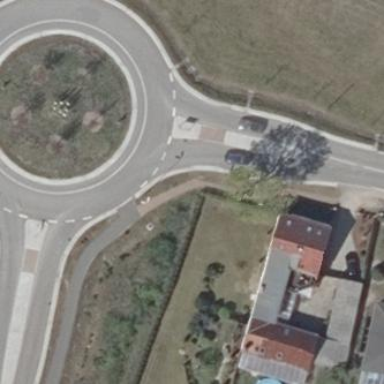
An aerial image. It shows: Secondary road with asphalt surface leading to roundabout.